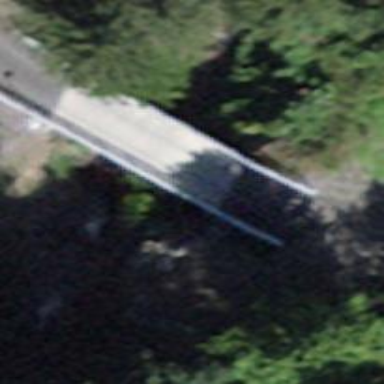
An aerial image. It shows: Track crossing bridge with grade 2 track type.